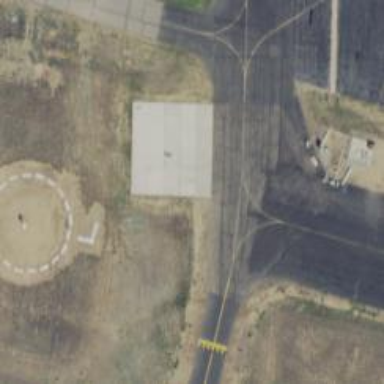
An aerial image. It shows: View of taxiway at the airport.